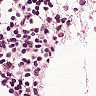
Metastatic tissue present: no